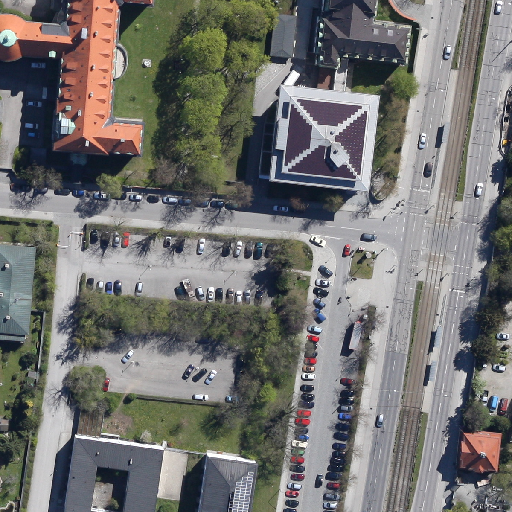
Referring expression: van in the parking area